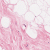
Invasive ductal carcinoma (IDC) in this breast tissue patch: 0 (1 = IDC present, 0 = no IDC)